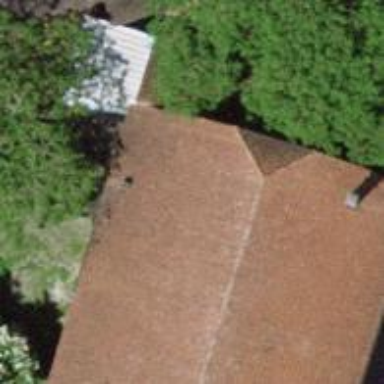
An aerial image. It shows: Rural barn.